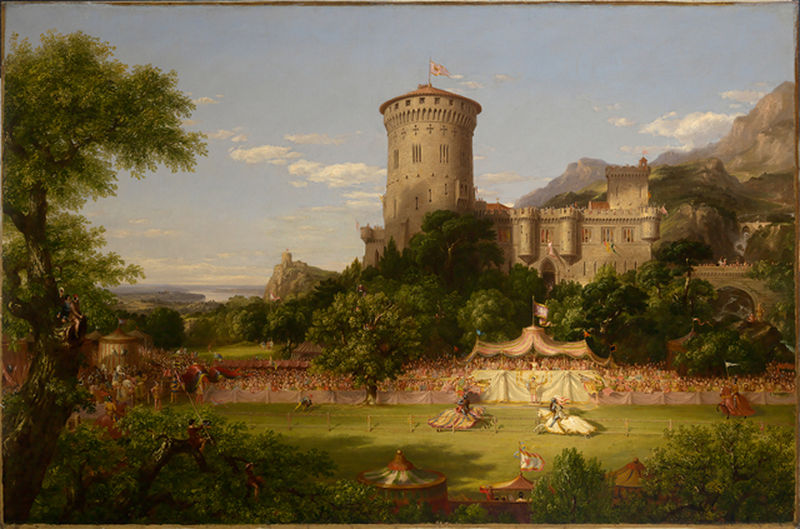
Titel: The Past
Künstler: Thomas Cole
Standort: Amherst (Massachusetts, USA)
Institution: Mead Art Museum, Amherst College
Schlagwörter: blue, court, crowd, fight, red, green, clouds, horses, sky, field, hills, landscape, mountain, mountains, tower, trees, knight, grass, castle, flag, flags, royal, lawn, medieval, horse, leisure, tent, riding, banner, sport, foliage, knights, warriors, fortress, horseback, crows, joust, jousting, tournament, tree climbing